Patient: sex M, age 42
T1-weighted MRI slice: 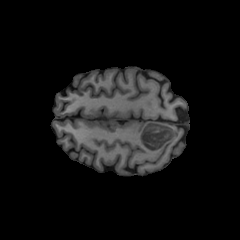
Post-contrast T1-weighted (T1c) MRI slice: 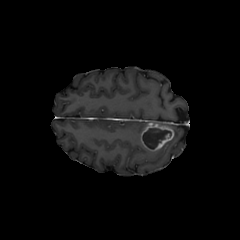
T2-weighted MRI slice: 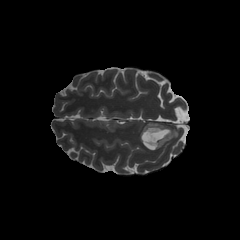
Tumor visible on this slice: yes
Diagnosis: Glioblastoma, IDH-wildtype
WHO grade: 4